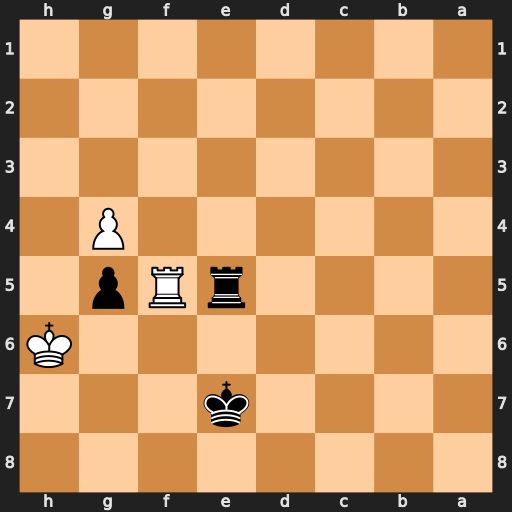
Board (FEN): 8/4k3/7K/4rRp1/6P1/8/8/8
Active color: b
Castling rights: -
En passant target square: -
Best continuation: Rxf5 gxf5 Kf6 Kh5 Kxf5